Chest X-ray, AP view. Patient: 56 years old, sex F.
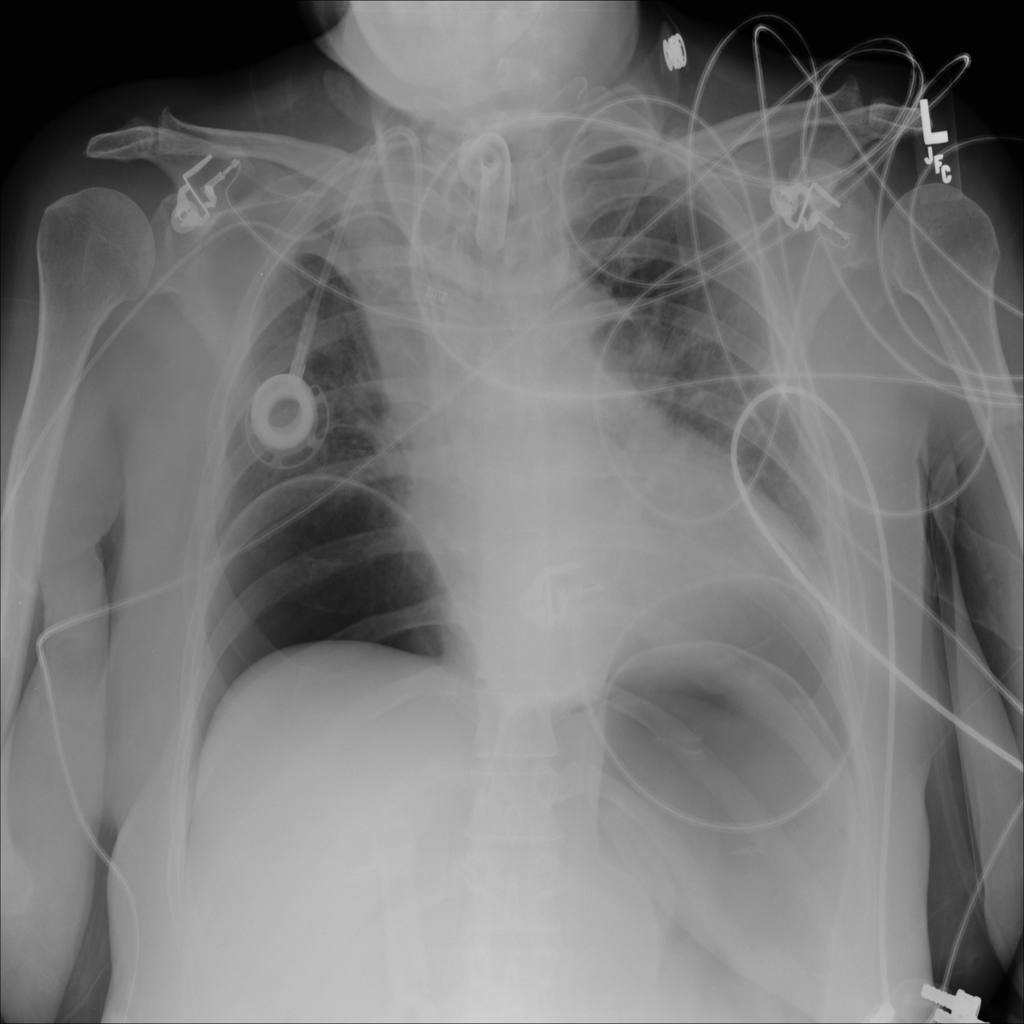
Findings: No Finding